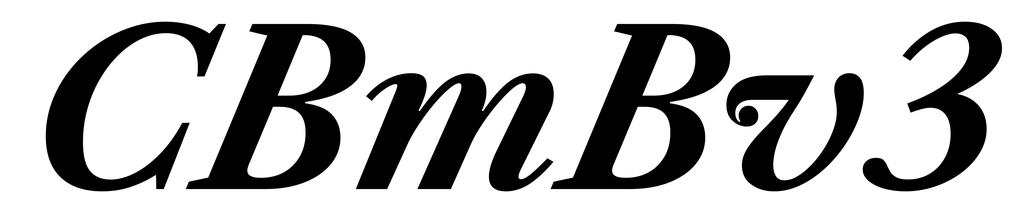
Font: LibreCaslonText-Italic_Bold_Italic